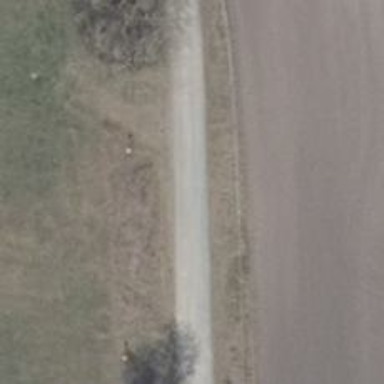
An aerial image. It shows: Unclassified road with dirt surface.